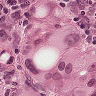
Metastatic tissue present: yes